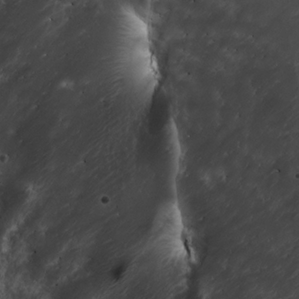
Label: non_frost